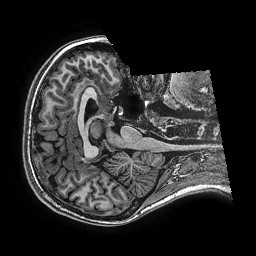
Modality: T1w
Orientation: axial
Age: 17
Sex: female
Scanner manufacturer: ge
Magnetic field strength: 3 T
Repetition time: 0.00766 s
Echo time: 0.003476 s